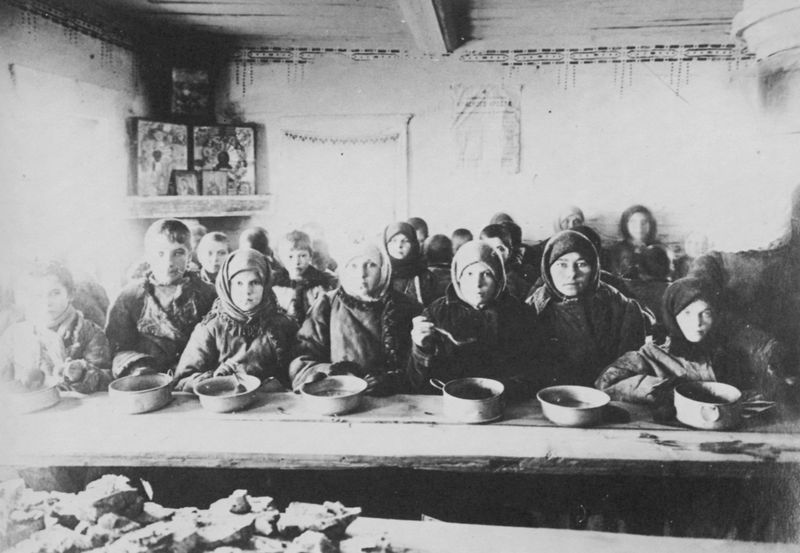
Titel: Essensausgabe durch das Rote Kreuz
Künstler: Russischer Photograph
Standort: Genf
Institution: C.I.C.R., Archive Photographique
Schlagwörter: gruppe, kopf, mann, schatten, weiß, frauen, mädchen, fenster, frau, grau, hell, holz, lampe, licht, mund, männer, nase, raum, schwarz, tisch, tische, tür, zimmer, haus, schal, tuch, gesichter, jacke, wand, arm, arme, augen, kleidung, schale, schüssel, teller, bild, vorhang, kalt, sonne, auge, tücher, decke, kind, frontal, kinder, schalen, bilder, ecke, schule, jungen, bäuerinnen, russland, sonnenlicht, tag, winter, ausdruck, bank, beleuchtung, essen, löffel, tafel, kopftuch, brot, stuck, balken, bohlen, junge, foto, fotografie, photographie, eingang, belichtung, links, geschirr, jacken, reihe, holzdecke, tischplatte, mahlzeit, altar, bänke, kleinkind, photo, reihung, jesus, kopftücher, suppe, schüsseln, schüler, armut, ausgabe, ikone, waisen, waisenhaus, brote, russisch, armenspeisung, speisung, schals, dokumentation, deckenbalken, tafeln, ikonen, speise, blechschüssel, amre, fotogrfaie, tsche, waise, armselig, dokumentarfotografie, frühe fotografie, alutopf, ausspeisung, bilderecke, brettertisch, hoolzdecke, ikonenwinkel, schulspeisung, schüsselb